Interaction volume radius: 5 \u00c5
Interaction volume height: 30 \u00c5
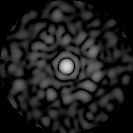
Disorder parameter: 0.8157